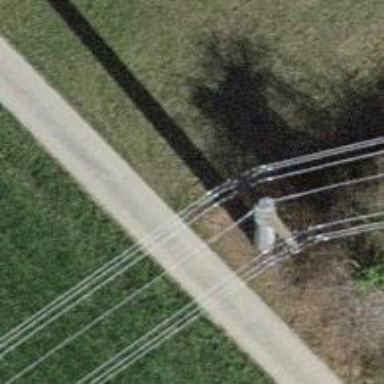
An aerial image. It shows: Concrete power pole with gray color.